Field crop: maize
Growth stage: 2
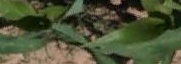
Species: maize